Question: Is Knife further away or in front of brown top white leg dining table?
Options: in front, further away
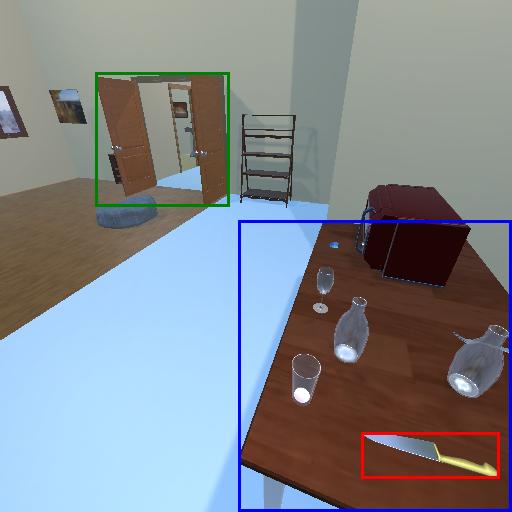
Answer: in front